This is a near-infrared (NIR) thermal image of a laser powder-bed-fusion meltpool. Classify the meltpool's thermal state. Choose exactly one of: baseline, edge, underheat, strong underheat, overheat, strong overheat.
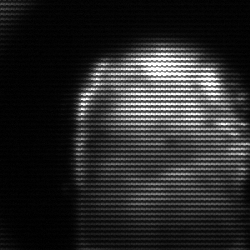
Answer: baseline